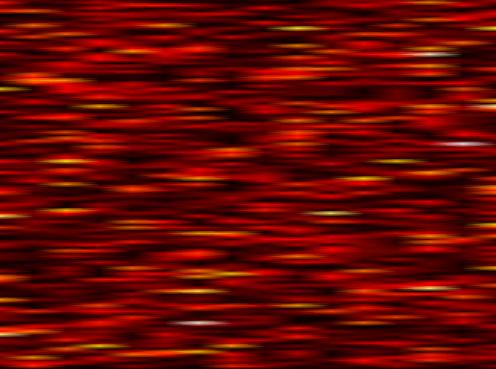
Label: UFMC